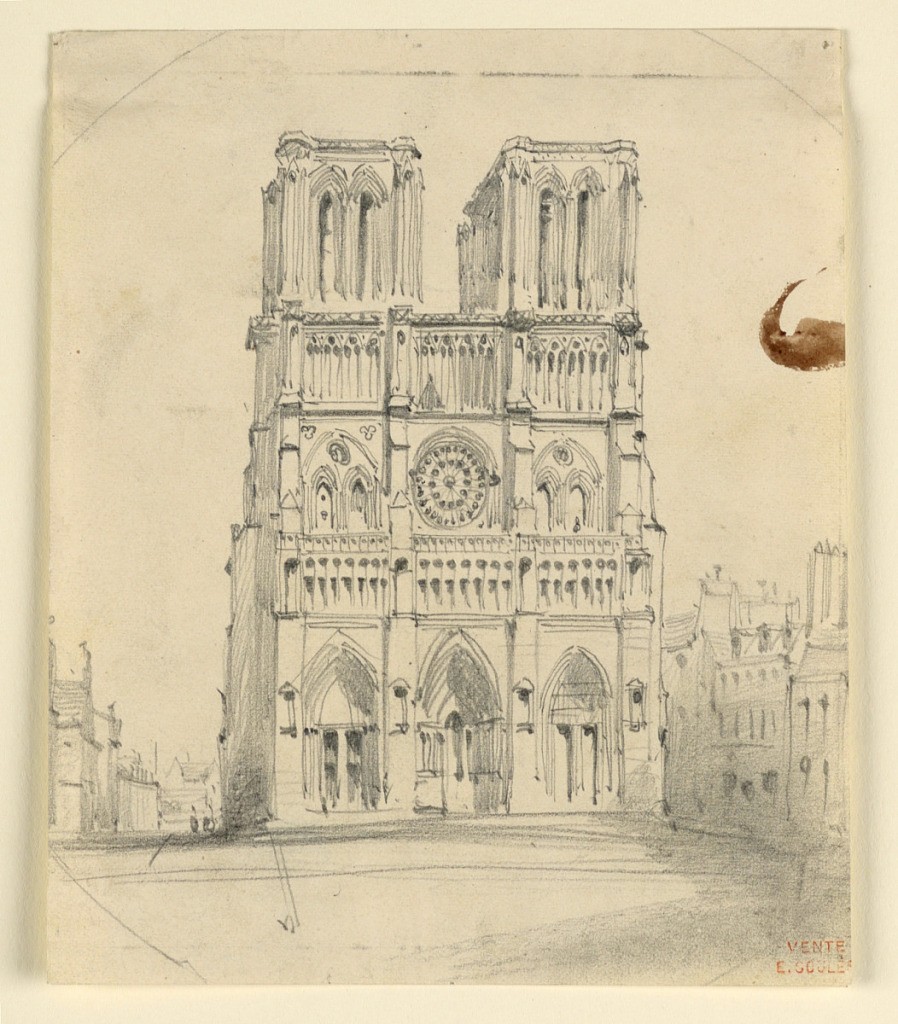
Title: Notre Dame in Paris
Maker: Eugène Edouard Soulès, French, 1811–1876
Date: mid-19th century
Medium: Graphite and black crayon on white paper
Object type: Drawing
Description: The facade of the cathedral of Notre Dame in Paris. The houses at right of the square and street flank the left side of the cathedral.